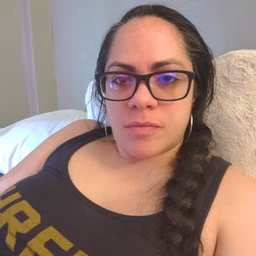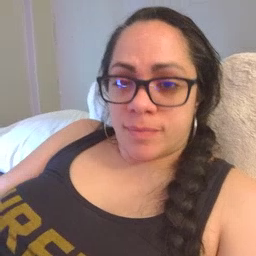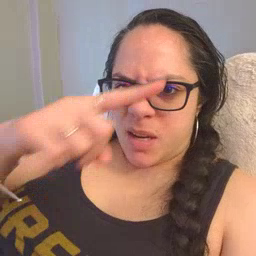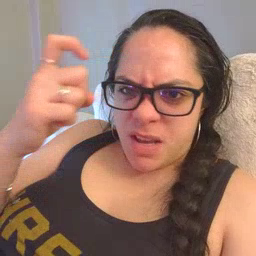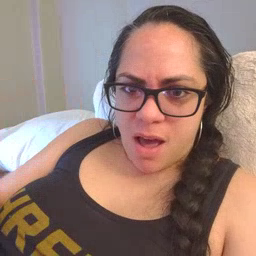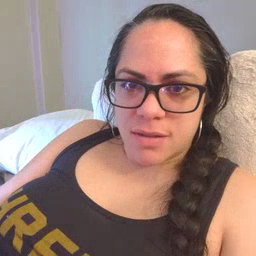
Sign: because